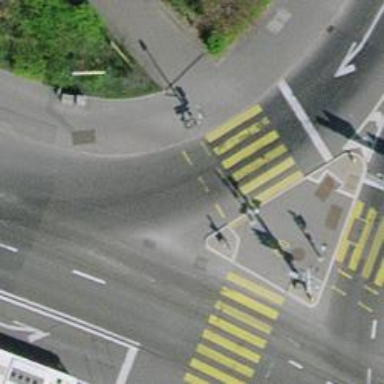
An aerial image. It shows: Road crossing with traffic signals.